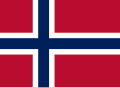
Flag of Norway